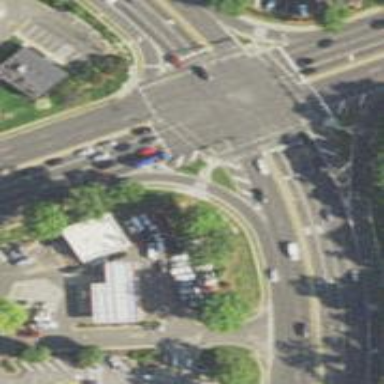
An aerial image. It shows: Marked crossing on footway.